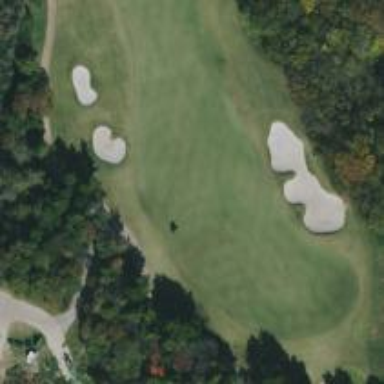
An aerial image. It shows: View of golf hole.